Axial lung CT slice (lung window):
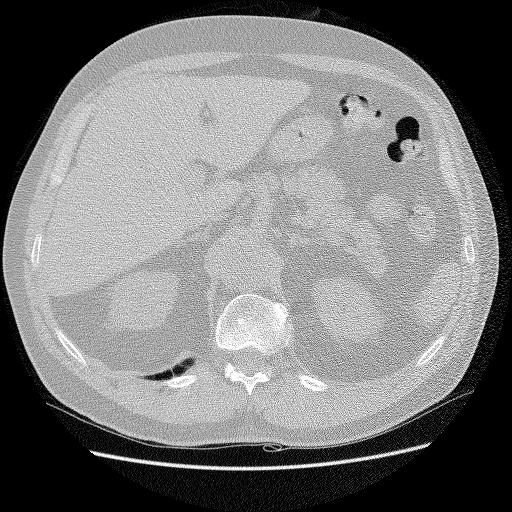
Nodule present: no